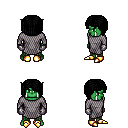
a pixel art fantasy rpg character, male body template, orc, green skin, chain mail, teal pants, black pageboy hairstyle, metal gloves, gold boots, four views (front, back, left, right), 2x2 character sprite sheet, small pixel art, hard edges, no anti-aliasing